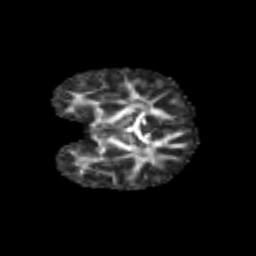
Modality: FA
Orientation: coronal
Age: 6
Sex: female
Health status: healthy